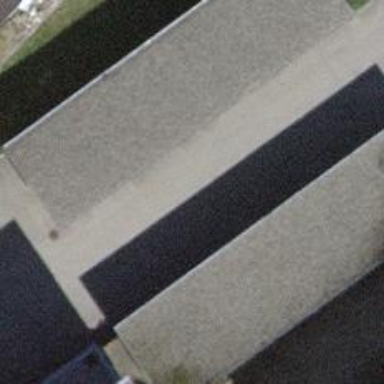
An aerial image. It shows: View of roof of building.